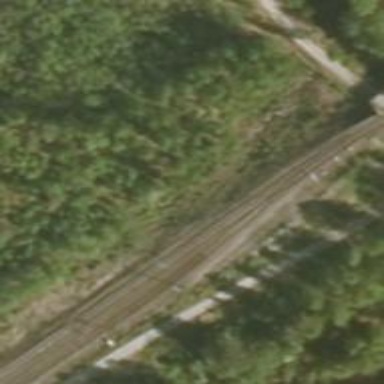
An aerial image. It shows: Rail siding with electrified contact lines.